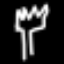
Label: fork